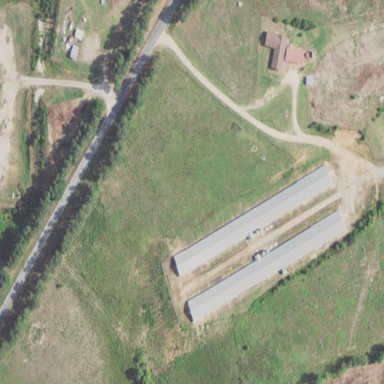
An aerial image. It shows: Farm auxiliary building.